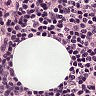
Metastatic tissue present: no